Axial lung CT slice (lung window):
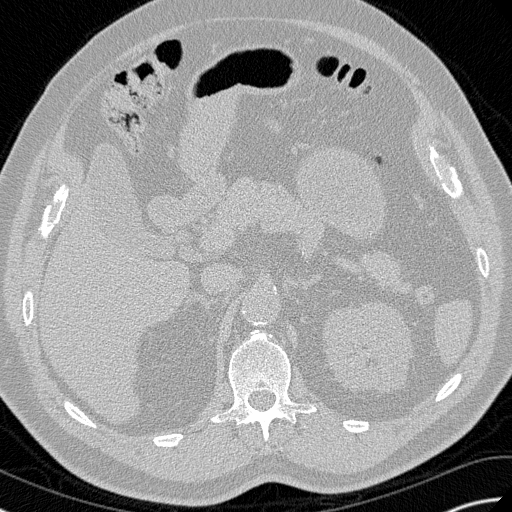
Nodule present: no